Interaction volume radius: 5 \u00c5
Interaction volume height: 20 \u00c5
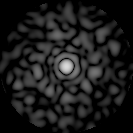
Disorder parameter: 0.8376